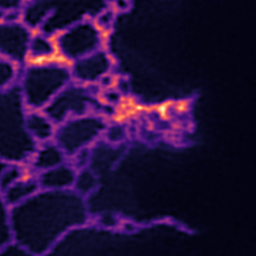
Label: Super-resolution ER image